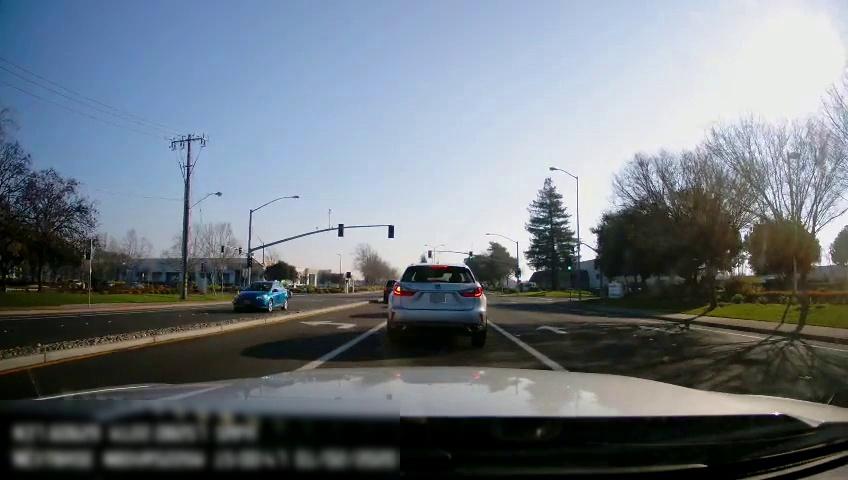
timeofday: Day
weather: Sunny
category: Drivable Space
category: Drivable Space
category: Vehicles | SUV
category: Vehicles | SUV
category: Vehicles | Car
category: Lanes | Current Lane
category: Lanes | Alternate Lane
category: Lanes | Current Lane
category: Lanes | Alternate Lane